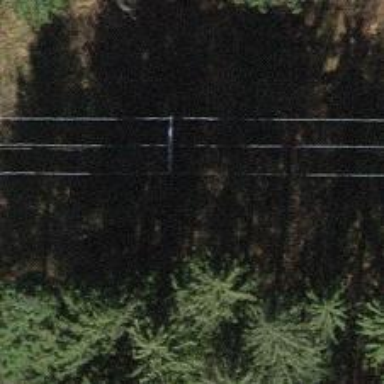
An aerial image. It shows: Power line is depicted.